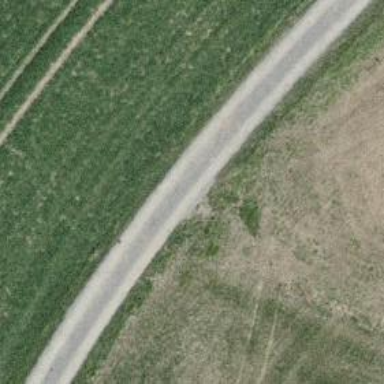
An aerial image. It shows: Gravel track with grade2 tracktype.